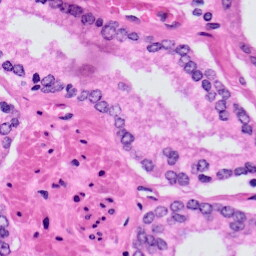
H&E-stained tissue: Prostate